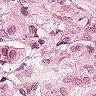
Metastatic tissue present: yes